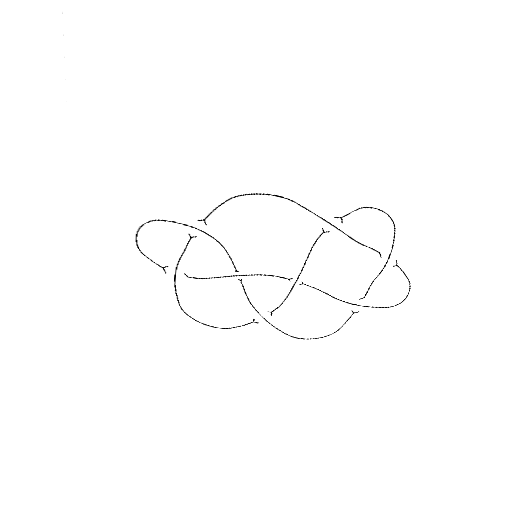
Crossing number: 8